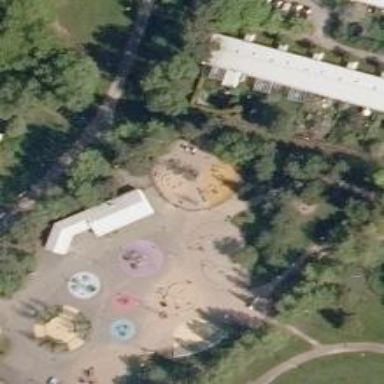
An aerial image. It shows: Springy playground.